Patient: sex M, age 80
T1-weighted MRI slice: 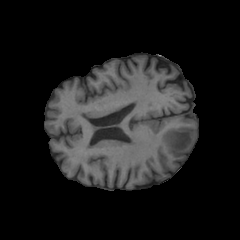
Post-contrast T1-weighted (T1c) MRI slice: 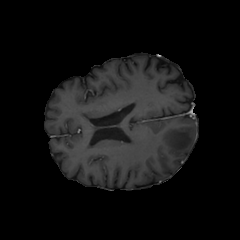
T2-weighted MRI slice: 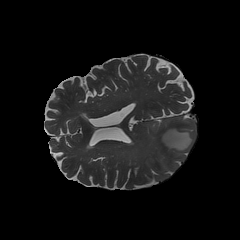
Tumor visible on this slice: yes
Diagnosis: Glioblastoma, IDH-wildtype
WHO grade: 4